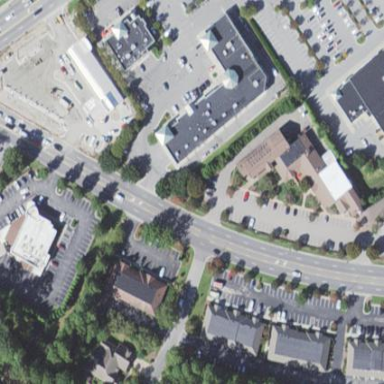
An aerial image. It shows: Retail building.